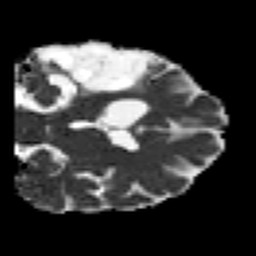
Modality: MD
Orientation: coronal
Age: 54
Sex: male
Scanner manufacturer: siemens
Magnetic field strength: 3 T
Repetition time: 7.3 s
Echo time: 0.087 s